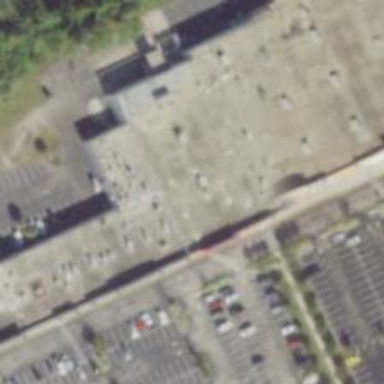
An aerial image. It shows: Supermarket.